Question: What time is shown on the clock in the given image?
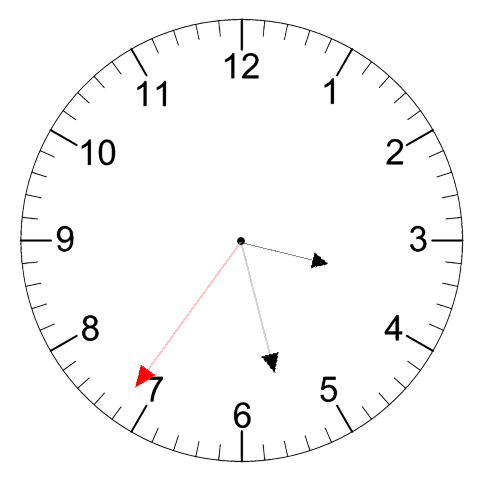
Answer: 03:27:36